Question: Hi I'm trying to create a parallax scrolling effect for my website. It partially works. However I'm trying to position a text box to stay at the bottom of a section i.e #slide-2. For some reason...it just stays on top of Div..rather than being positioned right in the bottom. I've tried
'''
bottom:0;
'''
and
'''
position: absolute;
'''
But position absolute makes the parallax effect not work.

'''
#slide-2 .bcg {background-image:url("http://oilguru.org/wp-content/uploads/2012/06/Refinery-Sunset-Scenic-for-Oil-Guru-Recruitment-e1339505787369.jpg");
position: relative;
}
slide-2 .hsContent {
bottom: 0px;
position: relative;
}
slide-2 .hscontainer {
width: 100%;
height: 100%;
overflow: hidden;
position:relative;
}
#slide-2 h2 {
background-color: rgba(0,0,0,0.6);
bottom: 0;
/* top: 20%;*/
color: #ffffff;
font-size: 15px;
line-height: 20px;
}
'''
html:
'''
<section id="slide-2" class="homeSlide">
<div class="bcg"
data-center="background-position: 50% 0px;"
data-top-bottom="background-position: 50% -100px;"
data-bottom-top="background-position: 50% 100px;"
data-anchor-target="#slide-2"
>
<h2>Text box area
</h2>
</div>
</section>
'''
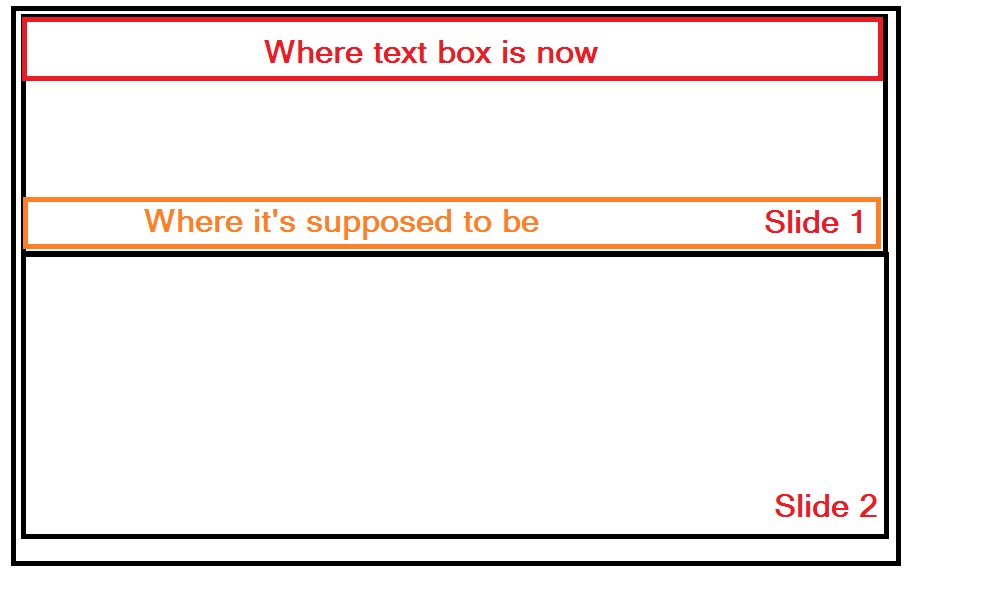
Answer: First you need to set height of the slide container:
'''
#slide-2 .bcg {
background-image:url("http://oilguru.org/wp-content/uploads/2012/06/Refinery-Sunset-Scenic-for-Oil-Guru-Recruitment-e1339505787369.jpg");
position: relative;
height:300px;
}
'''
Then use absolute positioning for the textbox area:
'''
#slide-2 h2 {
background-color: rgba(0, 0, 0, 0.6);
color: #ffffff;
font-size: 15px;
line-height: 20px;
margin:0;
position:absolute;
bottom:0;
left:0;
right:0;
}
'''
Here's a working fiddle: <URL>